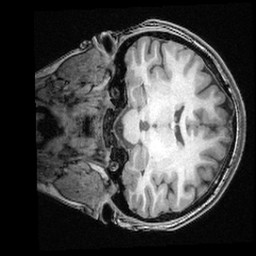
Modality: T1w
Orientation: coronal
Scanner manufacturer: ge
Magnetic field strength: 3 T
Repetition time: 0.008572 s
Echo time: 0.003384 s